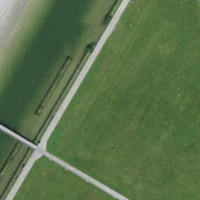
EUNIS habitat code: 53
Species observed at this site:
Epipactis palustris
Gallinula chloropus